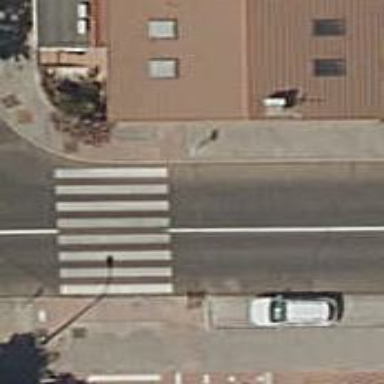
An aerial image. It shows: Marked road crossing.